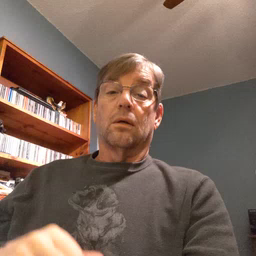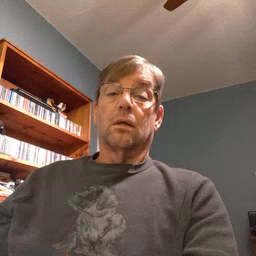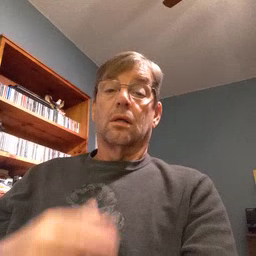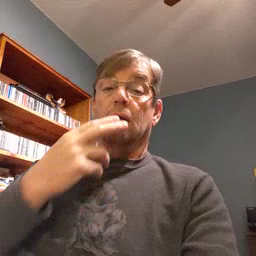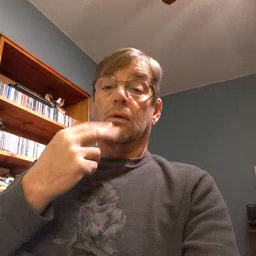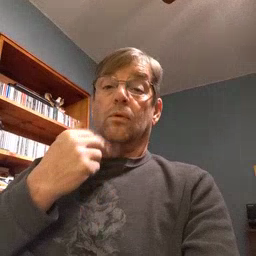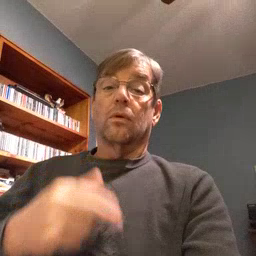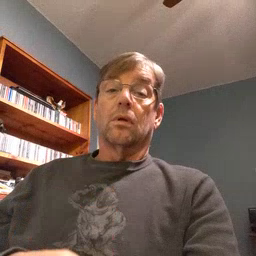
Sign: cute